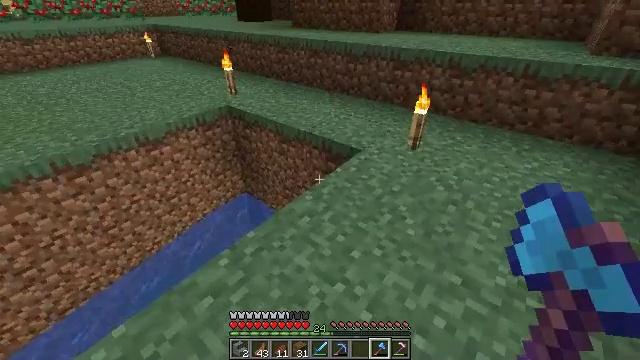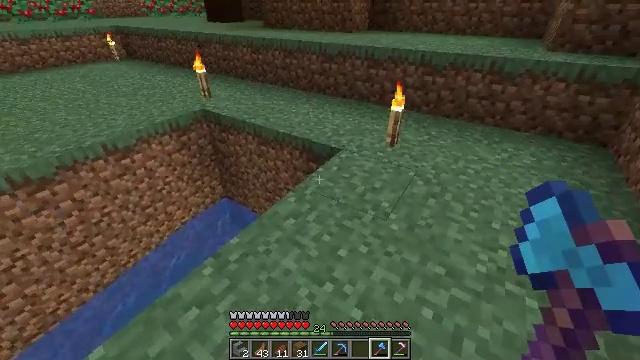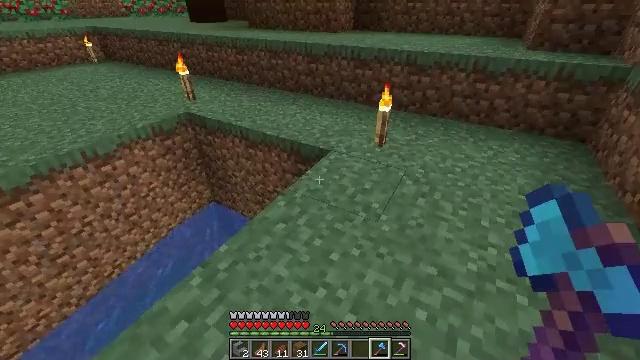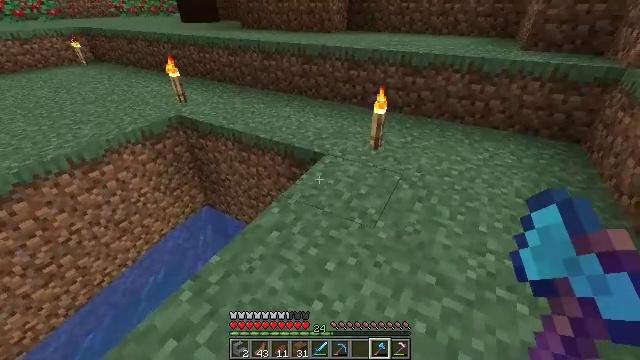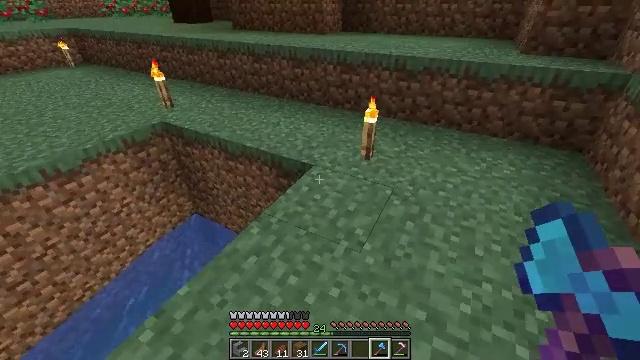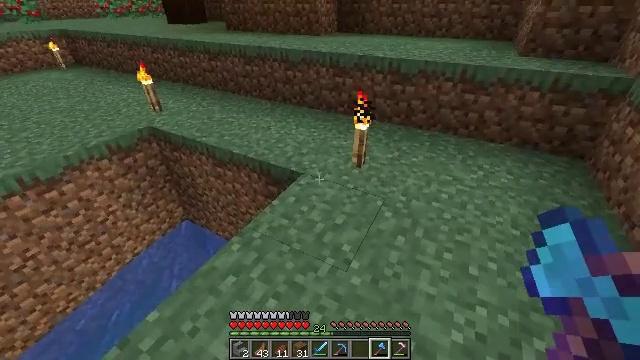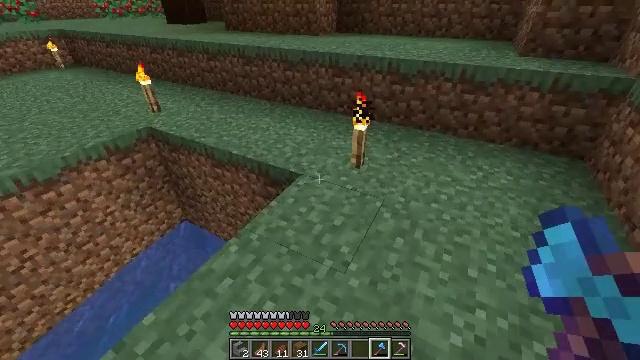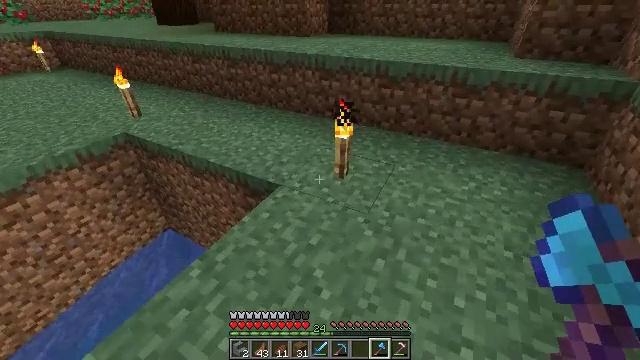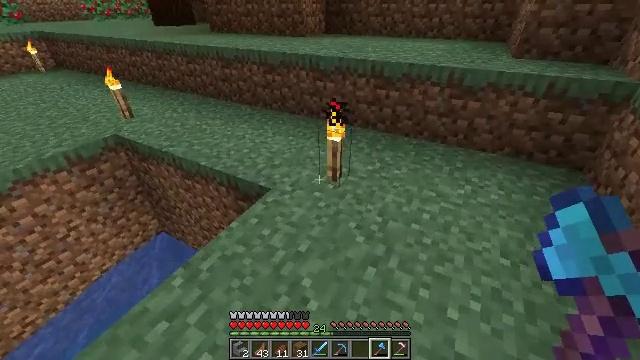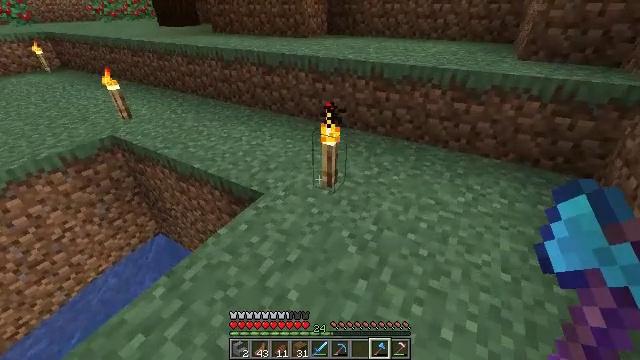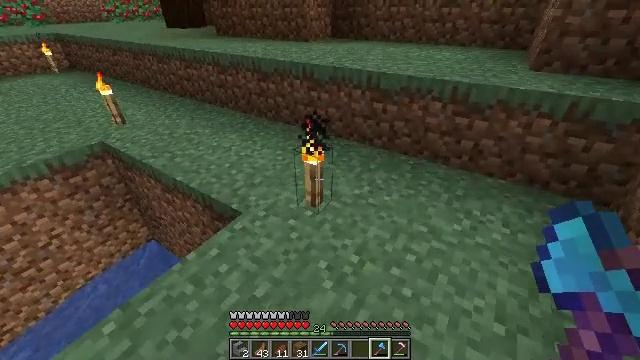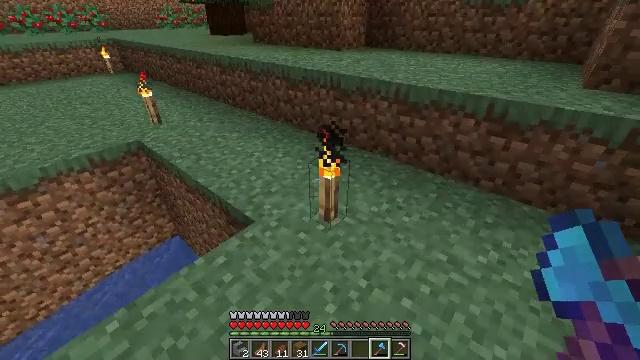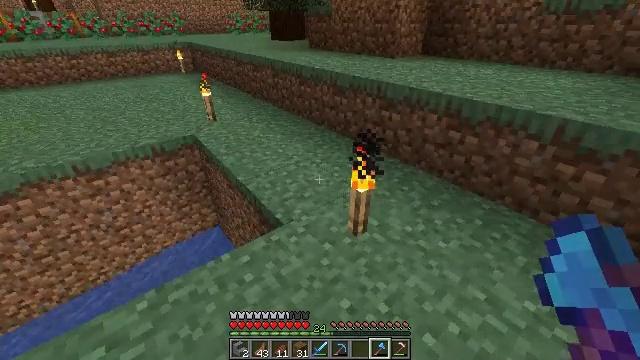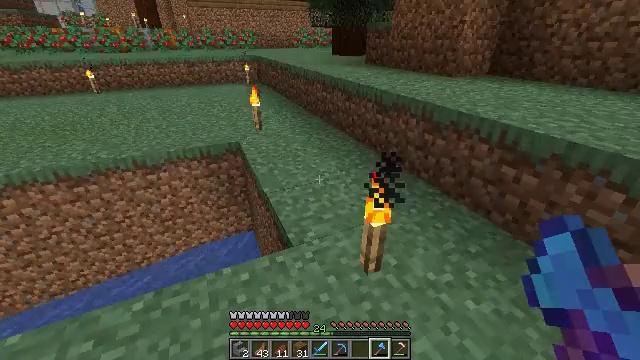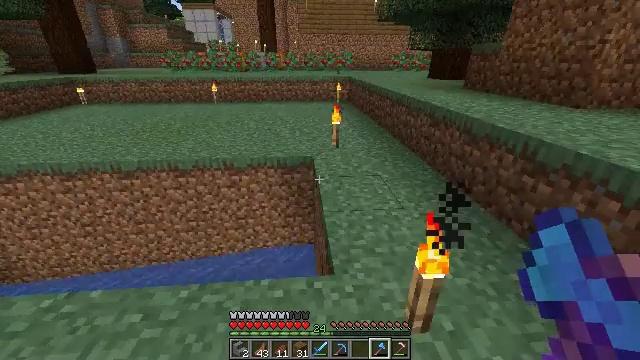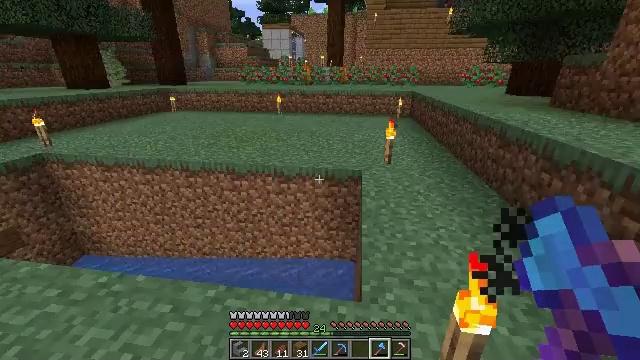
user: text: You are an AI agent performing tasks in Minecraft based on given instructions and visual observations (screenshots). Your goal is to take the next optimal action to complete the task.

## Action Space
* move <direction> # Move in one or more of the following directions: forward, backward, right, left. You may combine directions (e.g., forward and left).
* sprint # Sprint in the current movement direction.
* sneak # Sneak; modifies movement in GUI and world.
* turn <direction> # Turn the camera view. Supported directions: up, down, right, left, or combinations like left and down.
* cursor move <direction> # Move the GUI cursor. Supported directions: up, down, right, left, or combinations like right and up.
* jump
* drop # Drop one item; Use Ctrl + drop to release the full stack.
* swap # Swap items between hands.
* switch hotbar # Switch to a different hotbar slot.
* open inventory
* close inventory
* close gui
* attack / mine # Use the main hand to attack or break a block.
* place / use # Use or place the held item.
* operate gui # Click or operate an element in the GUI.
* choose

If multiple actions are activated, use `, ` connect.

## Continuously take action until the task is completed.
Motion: motion action
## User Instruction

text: Gather materials from the sweet berry bush.
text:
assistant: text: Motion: turn right
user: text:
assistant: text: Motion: move forward, turn right
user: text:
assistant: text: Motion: move forward and move right, turn right
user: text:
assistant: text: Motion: move forward and move right
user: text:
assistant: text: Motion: move forward and move right
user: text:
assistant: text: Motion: move forward and move right
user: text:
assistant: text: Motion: move forward and move right
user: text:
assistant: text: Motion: move forward and move right
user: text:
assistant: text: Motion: move forward and move right, turn left
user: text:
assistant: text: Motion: move forward and move right, turn left
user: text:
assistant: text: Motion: move forward and move right, turn left and up
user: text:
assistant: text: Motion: move forward and move right, turn left and up
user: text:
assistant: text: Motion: move forward and move right, turn left and up
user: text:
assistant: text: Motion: move forward and move right, turn left and up
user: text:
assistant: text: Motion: move forward and move right, turn left and up
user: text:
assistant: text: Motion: move forward and move right, turn left
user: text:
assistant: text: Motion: move forward and move right, turn left
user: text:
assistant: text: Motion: move forward and move right, turn left
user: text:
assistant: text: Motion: move forward and move right, turn left and down
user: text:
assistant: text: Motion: move forward and move right, turn left and down
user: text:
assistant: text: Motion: move forward and move right, turn left and down
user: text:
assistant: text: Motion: move forward and move right, turn left and down
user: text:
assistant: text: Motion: move forward and move right, turn left and down
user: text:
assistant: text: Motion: move forward and move right, turn left and down
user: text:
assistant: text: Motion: turn left and down
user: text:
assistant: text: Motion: no_op
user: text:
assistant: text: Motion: no_op
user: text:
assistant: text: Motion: no_op
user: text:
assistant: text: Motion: no_op
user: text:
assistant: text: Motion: no_op